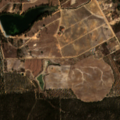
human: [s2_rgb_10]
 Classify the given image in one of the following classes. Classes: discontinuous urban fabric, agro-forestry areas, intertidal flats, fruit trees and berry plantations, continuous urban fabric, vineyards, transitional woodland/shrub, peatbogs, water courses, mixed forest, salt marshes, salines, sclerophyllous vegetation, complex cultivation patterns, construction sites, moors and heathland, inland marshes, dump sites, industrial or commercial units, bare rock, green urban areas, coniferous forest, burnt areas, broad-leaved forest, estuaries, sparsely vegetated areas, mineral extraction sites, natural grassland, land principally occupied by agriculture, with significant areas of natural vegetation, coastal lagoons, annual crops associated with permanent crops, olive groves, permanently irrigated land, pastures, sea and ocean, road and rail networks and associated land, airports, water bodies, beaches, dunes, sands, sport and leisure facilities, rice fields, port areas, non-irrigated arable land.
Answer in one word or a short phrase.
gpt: discontinuous urban fabric, non-irrigated arable land, rice fields, complex cultivation patterns, agro-forestry areas, broad-leaved forest, coniferous forest